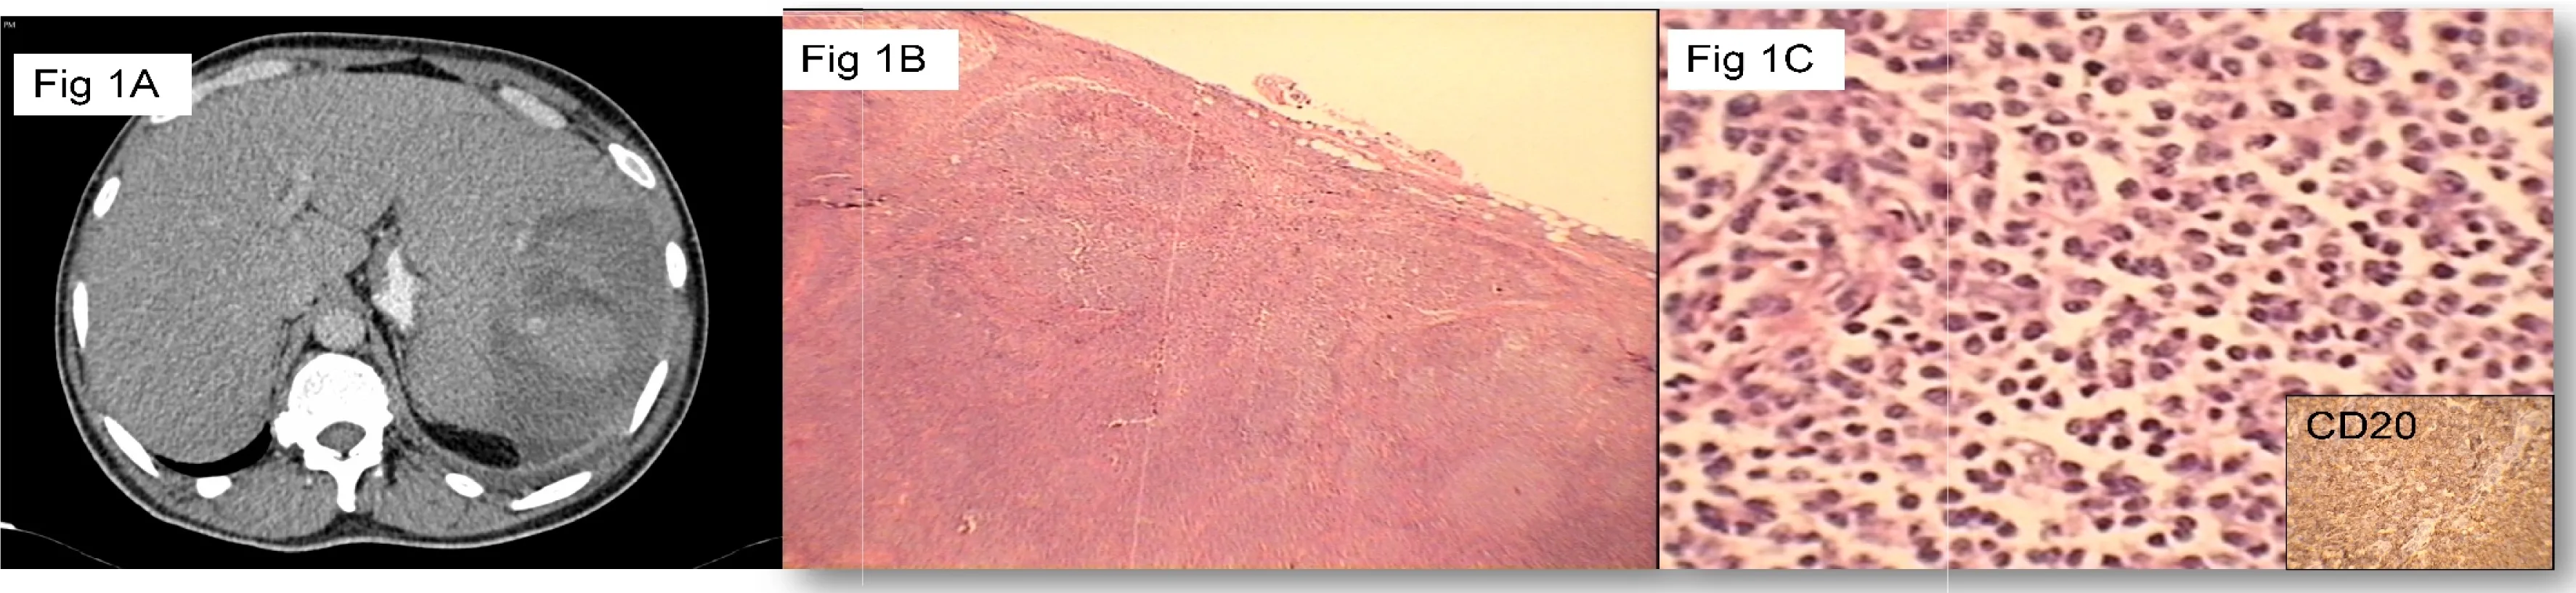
1A: CECT abdomen shows splenic rupture with hemoperitoneum. 1B: Low power view of lymph node showing follicular pattern (X100). 1C: High power view showing a predominantly centrocytic population and the inset shows CD20 positivity (X400).
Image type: radiology (ct)